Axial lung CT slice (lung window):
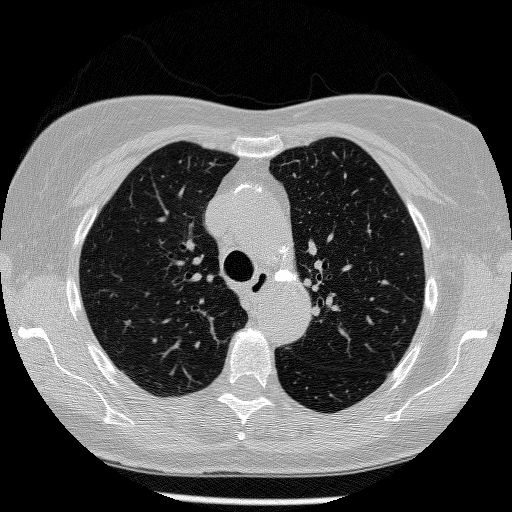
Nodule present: no